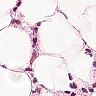
Metastatic tissue present: yes